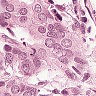
Metastatic tissue present: yes